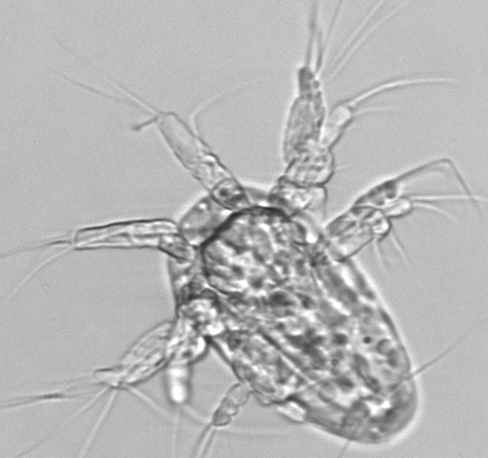
Label: Copepod_nauplii